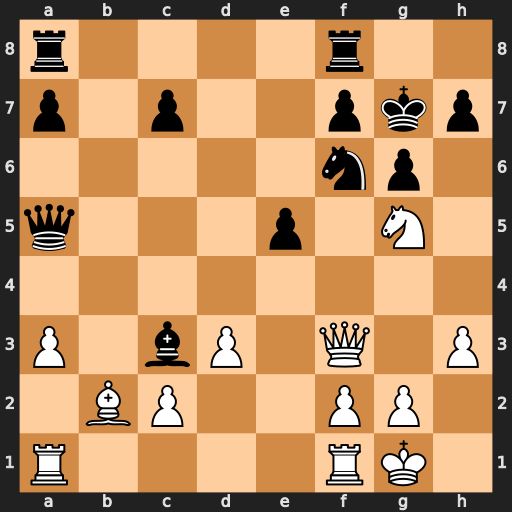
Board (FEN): r4r2/p1p2pkp/5np1/q3p1N1/8/P1bP1Q1P/1BP2PP1/R4RK1
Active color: w
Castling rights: -
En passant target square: -
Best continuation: Bxc3 Qxc3 Qxf6+ Kxf6 Ne4+ Kg7 Nxc3